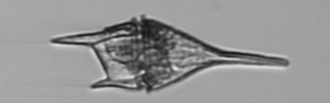
Label: Tripos_lineatus